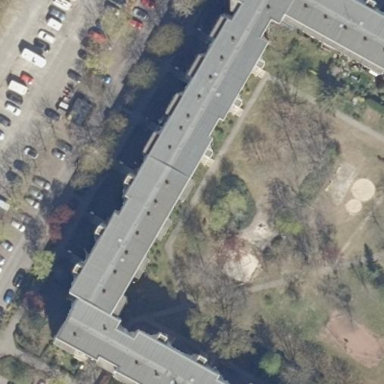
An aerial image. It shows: Apartment building with flat roof.